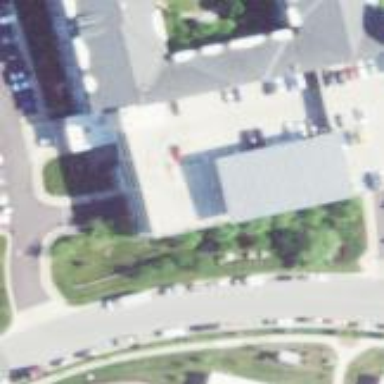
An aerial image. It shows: Multi-storey parking garage.